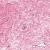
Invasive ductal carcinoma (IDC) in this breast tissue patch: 0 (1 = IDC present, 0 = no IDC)